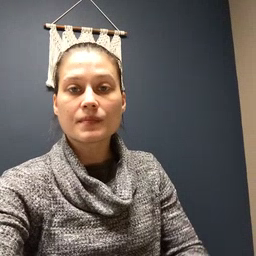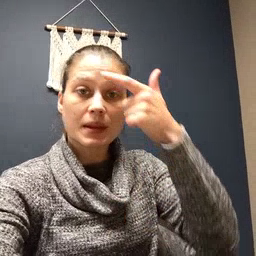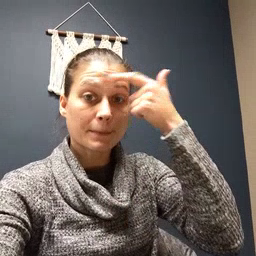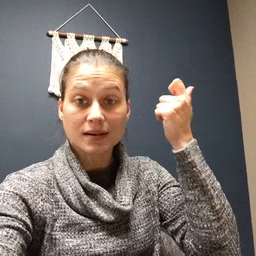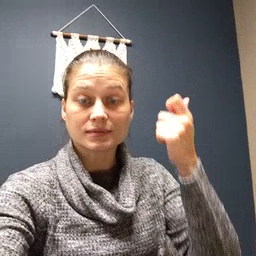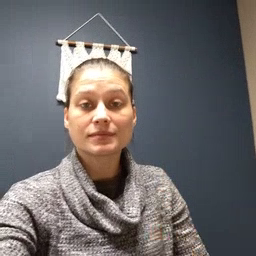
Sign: because